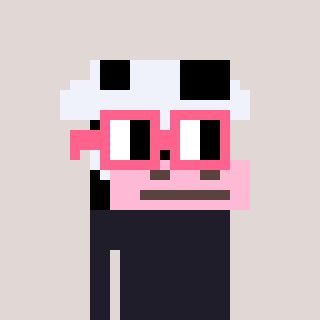
a pixel art character with square pink glasses, a cow-shaped head and a grayscale-colored body on a warm background